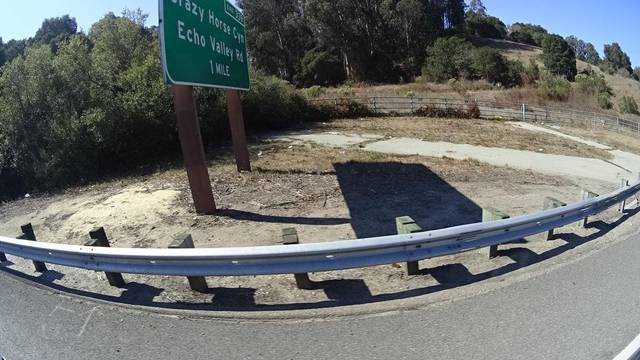
Region: United States
Coordinates: 36.837, -121.631